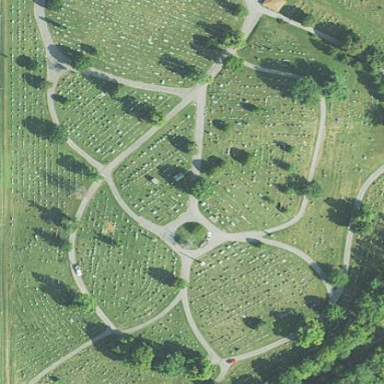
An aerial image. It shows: Cemetery.